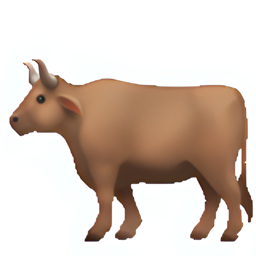
Name: ox
Emoji: 🐂
Group: Animals & Nature
Sub-group: animal-mammal